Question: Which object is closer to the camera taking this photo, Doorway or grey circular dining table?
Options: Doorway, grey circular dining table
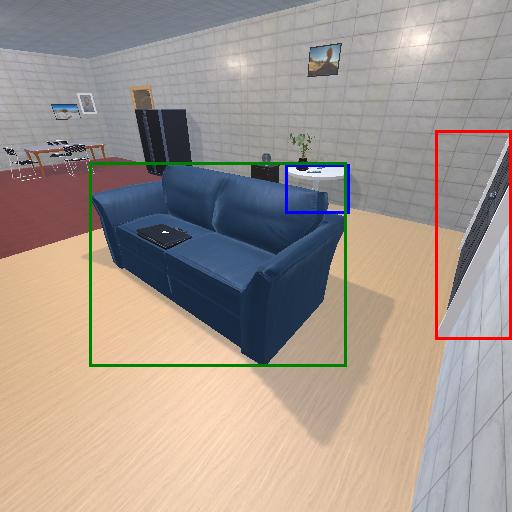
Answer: Doorway